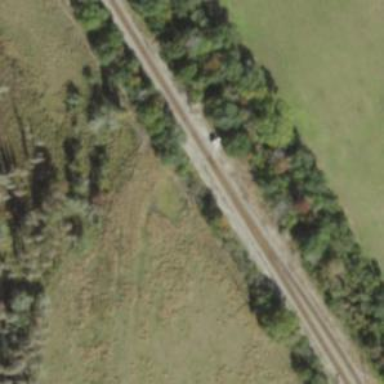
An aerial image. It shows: Outdoor signal box located at the railway.